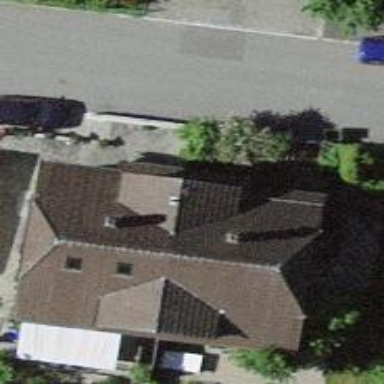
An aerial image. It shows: Residential building.